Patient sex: M
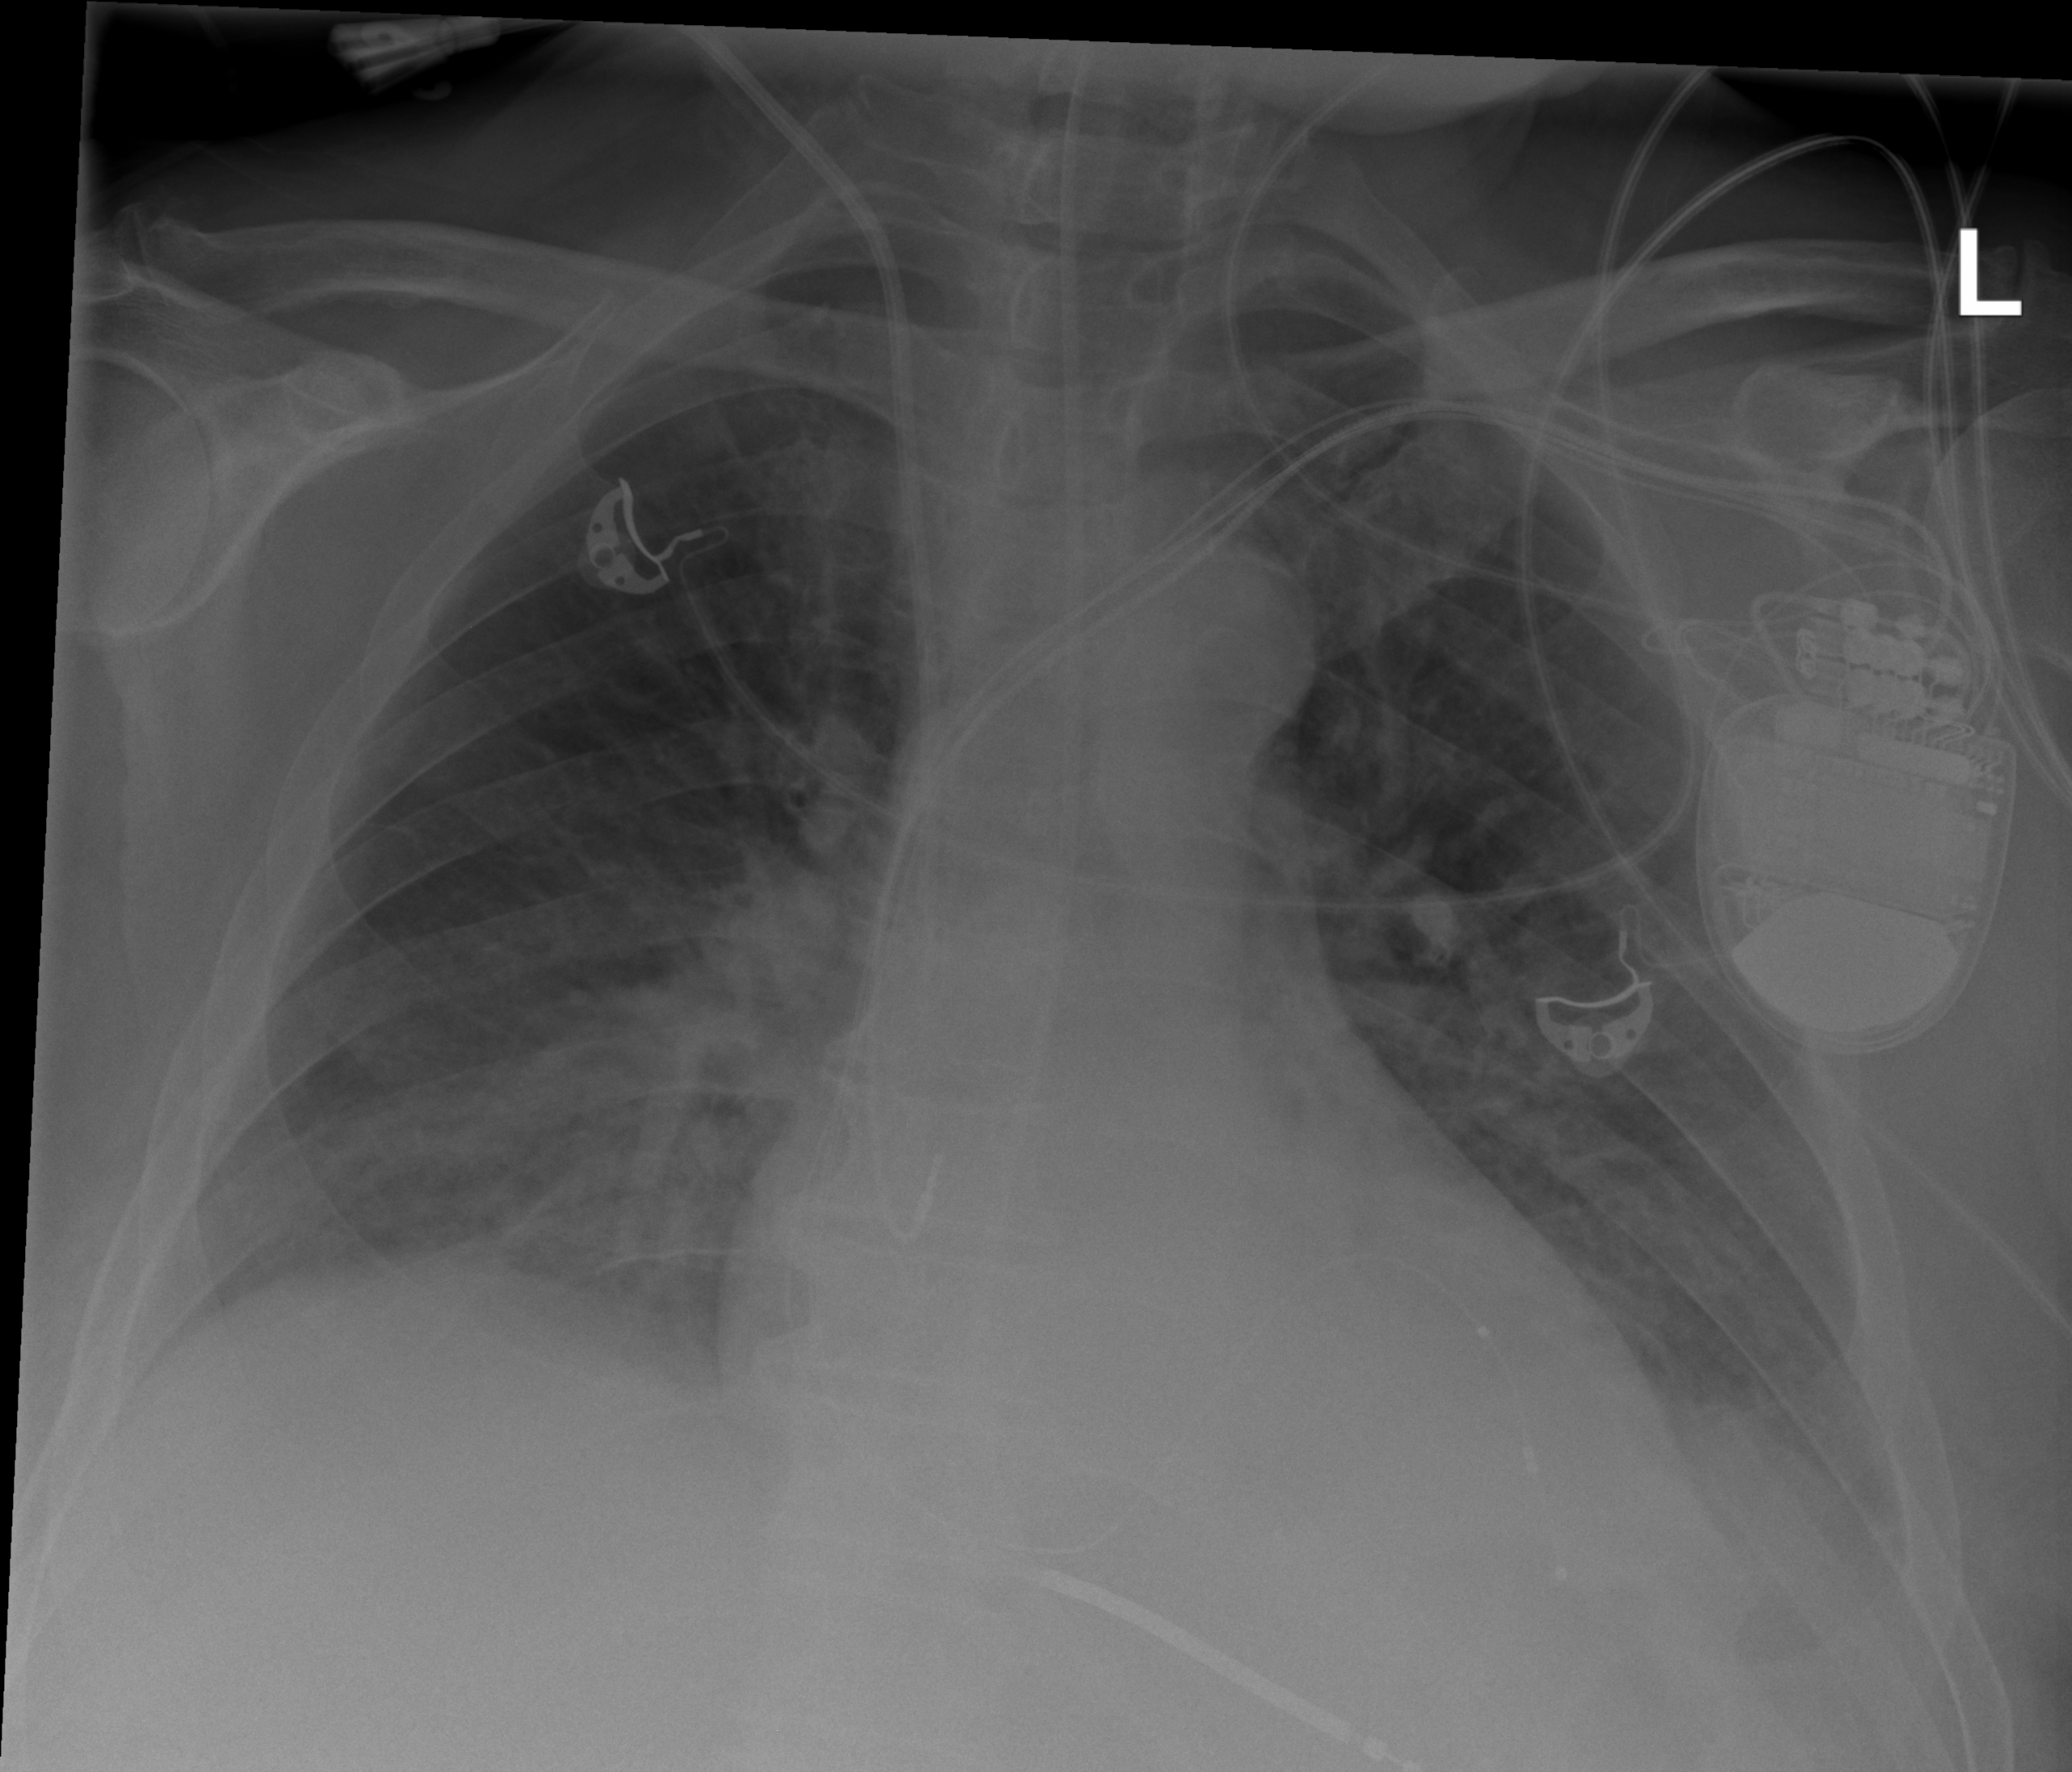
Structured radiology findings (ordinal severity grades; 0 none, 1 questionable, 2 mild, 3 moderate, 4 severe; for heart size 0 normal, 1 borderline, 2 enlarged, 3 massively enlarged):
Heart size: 2
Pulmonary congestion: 2
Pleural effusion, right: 2
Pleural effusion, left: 2
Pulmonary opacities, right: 2
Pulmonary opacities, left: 2
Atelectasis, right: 2
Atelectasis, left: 2